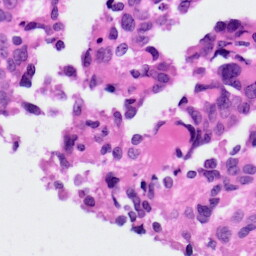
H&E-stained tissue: Ovarian